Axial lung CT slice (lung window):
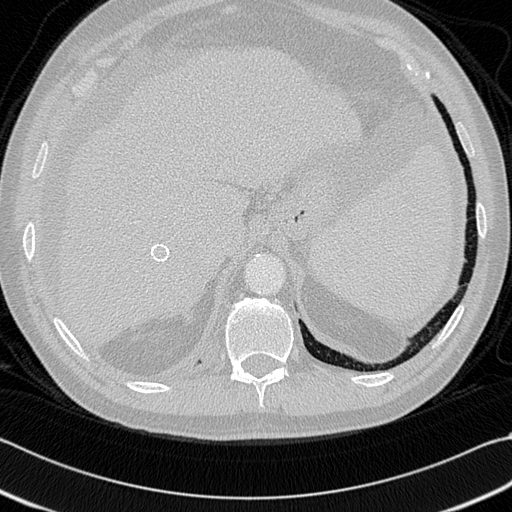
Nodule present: no